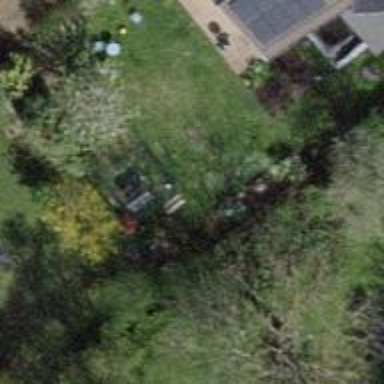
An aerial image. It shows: Garden surrounded by fence.